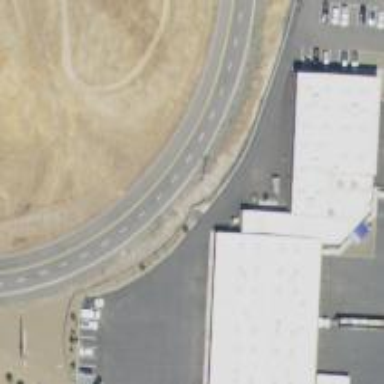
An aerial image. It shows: Building with truck shop.